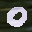
Label: 0